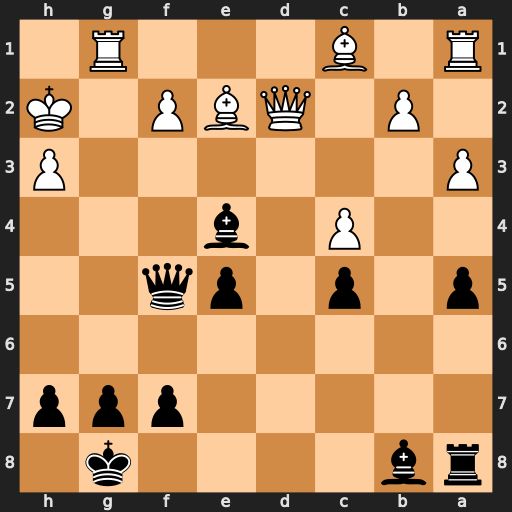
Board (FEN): rb4k1/5ppp/8/p1p1pq2/2P1b3/P6P/1P1QBP1K/R1B3R1
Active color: b
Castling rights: -
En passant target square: -
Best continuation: Qxf2+ Rg2 Qxg2#